Aerial crown-view tile of a tropical tree (Barro Colorado Island, Panama), acquired 20250317:
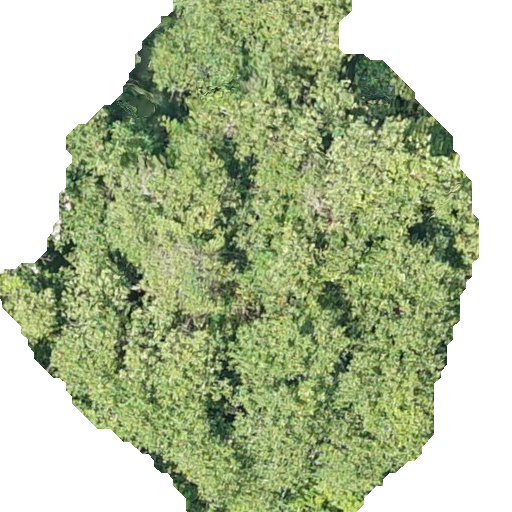
Species: Hieronyma alchorneoides
GBIF accepted scientific name: Hieronyma alchorneoides
Crown area: 275.23 m²